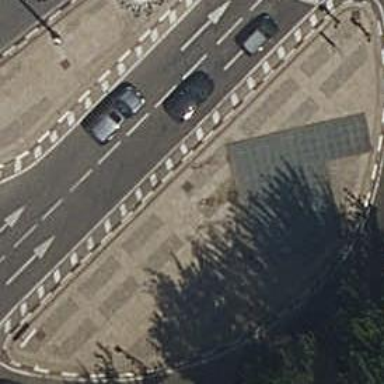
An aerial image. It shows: Kerb serving as barrier.